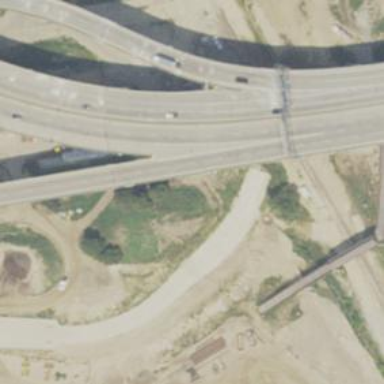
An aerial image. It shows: Viaduct bridge on motorway.